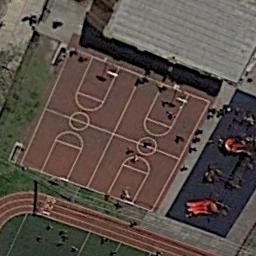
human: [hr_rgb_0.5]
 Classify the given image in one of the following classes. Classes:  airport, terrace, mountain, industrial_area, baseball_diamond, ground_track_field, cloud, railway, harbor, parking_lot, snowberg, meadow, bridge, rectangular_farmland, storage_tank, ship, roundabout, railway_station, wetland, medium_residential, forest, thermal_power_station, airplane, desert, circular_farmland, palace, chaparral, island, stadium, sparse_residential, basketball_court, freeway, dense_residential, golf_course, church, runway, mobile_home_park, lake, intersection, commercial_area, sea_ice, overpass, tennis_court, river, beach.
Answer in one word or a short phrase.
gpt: basketball_court